Круглое отверстие радиусом $r$ в дне сосуда, первоначально заполненного водой, для герметизации закрыто шаром массой $m$ и радиусом $R>r$ (см. рис). Уровень воды теперь медленно понижают, и, когда он достигает некоторого значения $h_0$ , шар поднимается над отверстием.
Найдите $h_0$.
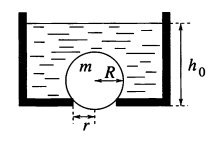
Ответ: $$ h_{0}=\frac{\rho V_{0}-\rho V_{н}-m}{\rho \pi r^{2}} $$
Темы:
T, Механика, Гидростатика, Сила Архимеда, 200 задач